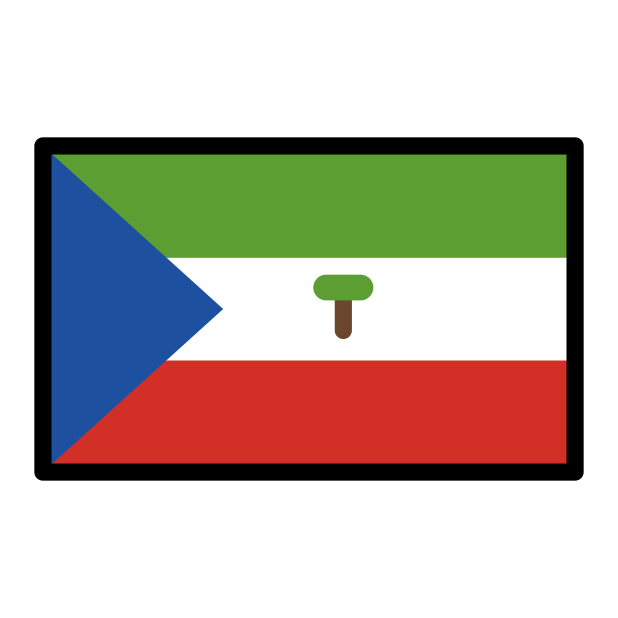
flag: Equatorial Guinea